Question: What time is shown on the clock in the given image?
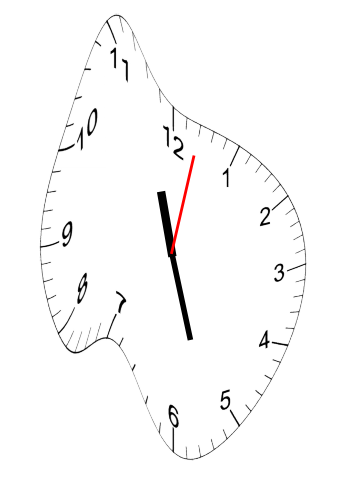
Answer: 11:27:02